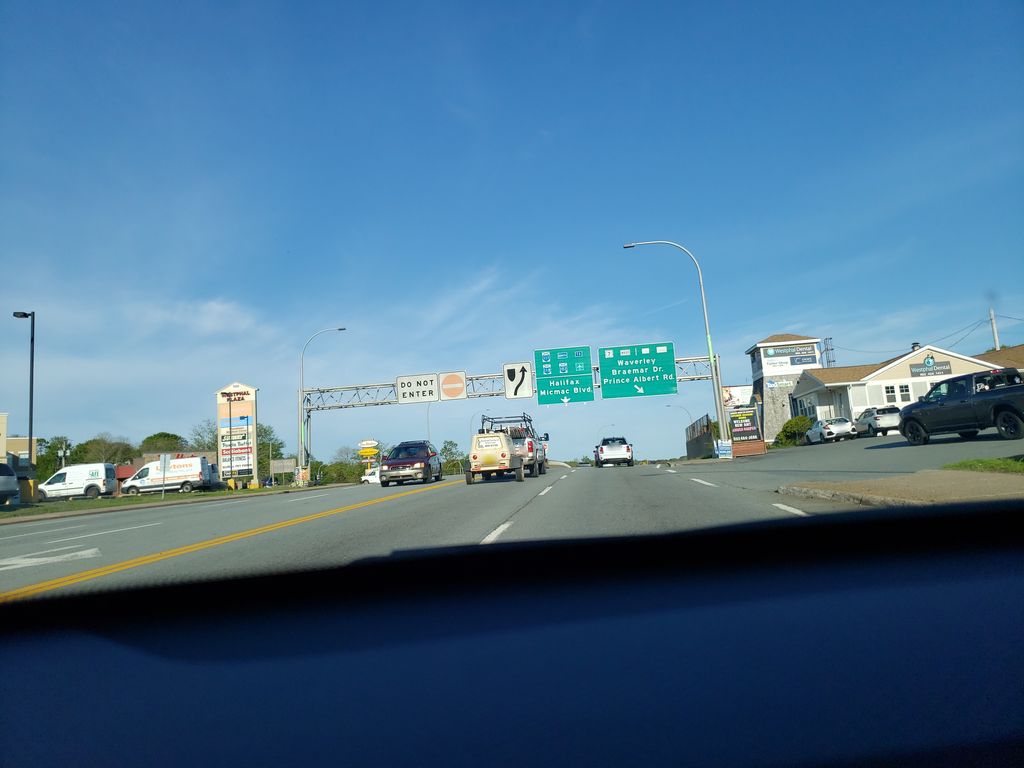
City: halifax